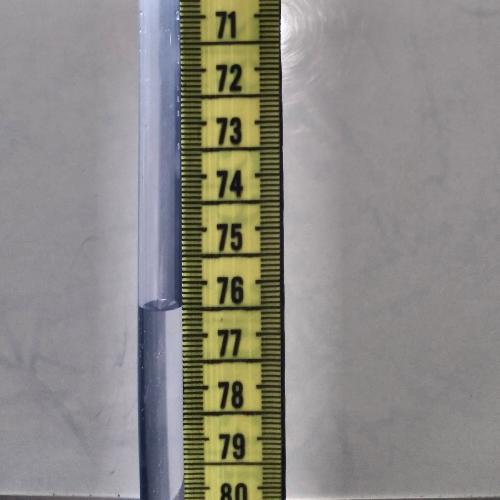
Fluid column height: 76.5 cm